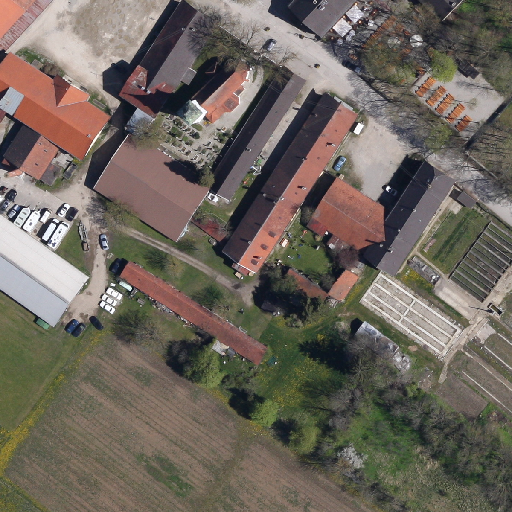
Referring expression: car in the parking area